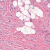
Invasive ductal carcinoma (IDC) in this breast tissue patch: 1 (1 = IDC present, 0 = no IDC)